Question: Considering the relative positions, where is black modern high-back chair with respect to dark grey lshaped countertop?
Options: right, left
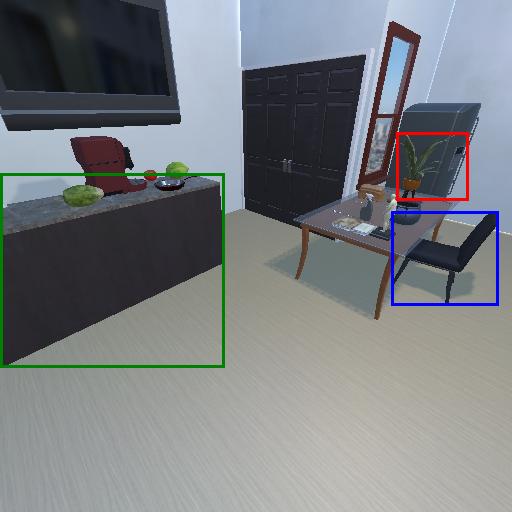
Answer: right